Aerial crown-view tile of a tropical tree (Barro Colorado Island, Panama), acquired 20250217:
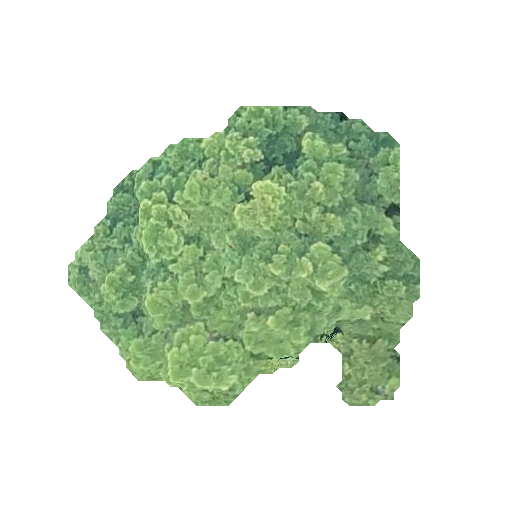
Species: Terminalia amazonia
GBIF accepted scientific name: Terminalia amazonica
Crown area: 111.91 m²